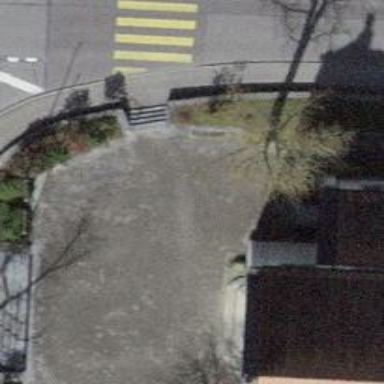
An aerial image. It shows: Set of steps on the road.